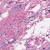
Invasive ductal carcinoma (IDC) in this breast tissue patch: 0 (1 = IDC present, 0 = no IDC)